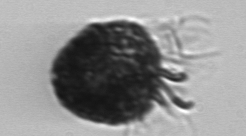
Label: Ciliophora